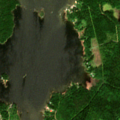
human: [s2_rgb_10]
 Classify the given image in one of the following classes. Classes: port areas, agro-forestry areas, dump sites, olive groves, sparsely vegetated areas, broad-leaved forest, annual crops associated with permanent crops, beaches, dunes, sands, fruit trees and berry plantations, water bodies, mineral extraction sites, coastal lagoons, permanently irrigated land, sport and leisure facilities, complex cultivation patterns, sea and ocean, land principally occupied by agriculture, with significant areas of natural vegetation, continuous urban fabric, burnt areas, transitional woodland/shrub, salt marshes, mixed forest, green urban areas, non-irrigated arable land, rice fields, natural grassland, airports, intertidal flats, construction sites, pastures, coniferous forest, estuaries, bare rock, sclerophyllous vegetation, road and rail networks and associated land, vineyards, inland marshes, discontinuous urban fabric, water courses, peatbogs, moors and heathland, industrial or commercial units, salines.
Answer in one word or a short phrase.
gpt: mixed forest, sea and ocean